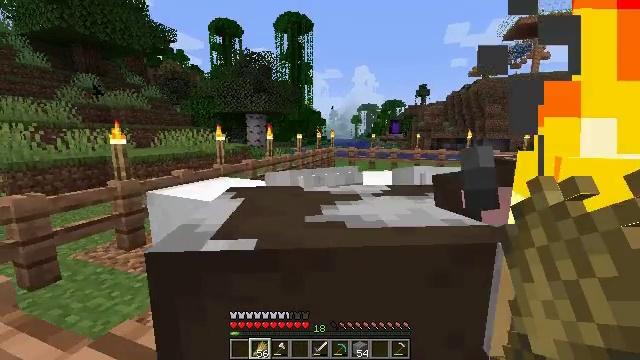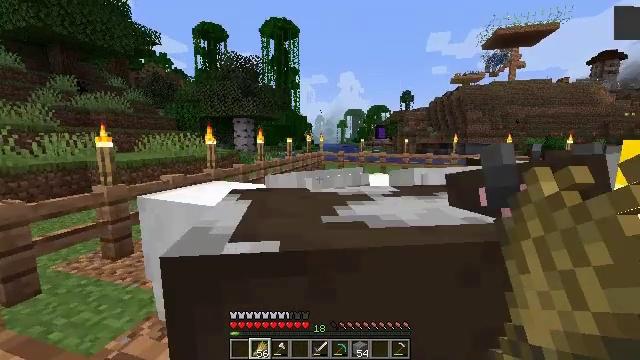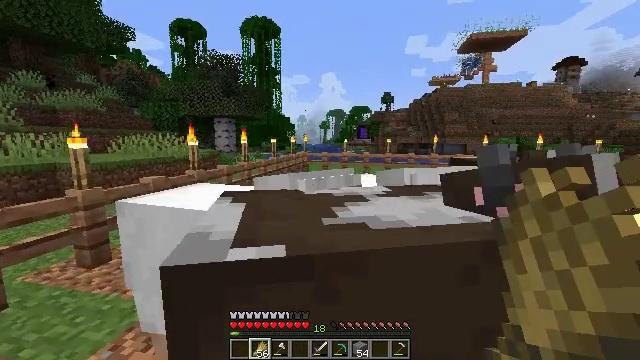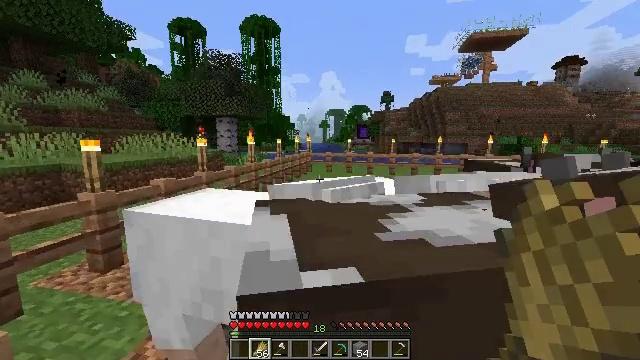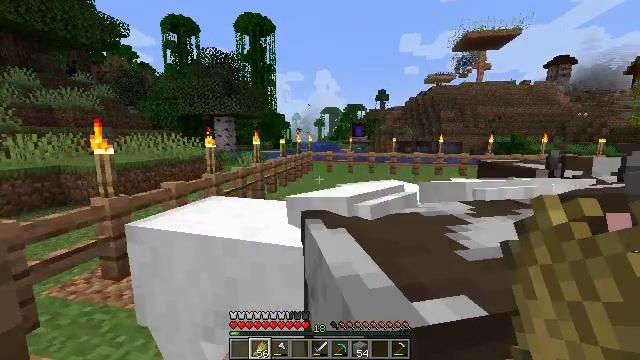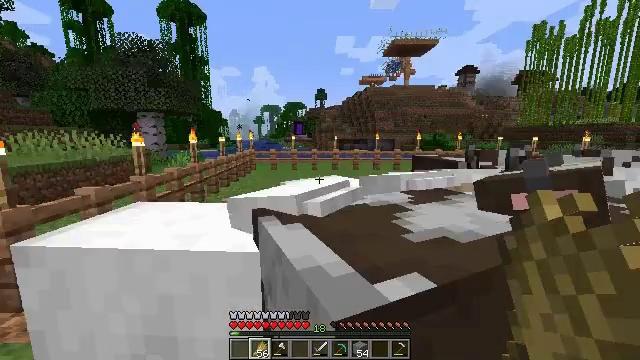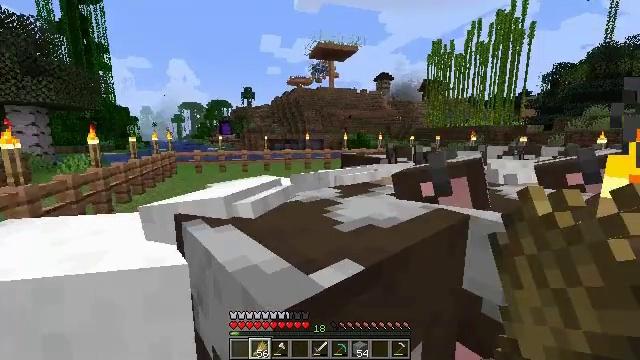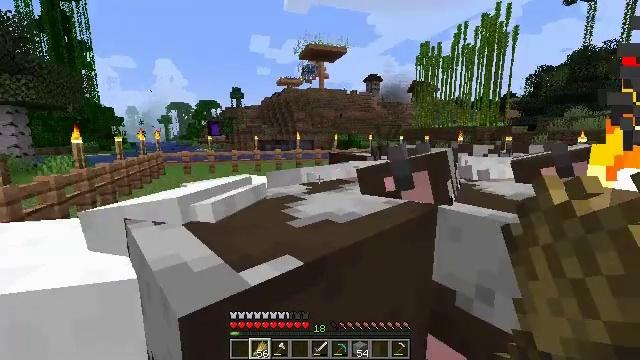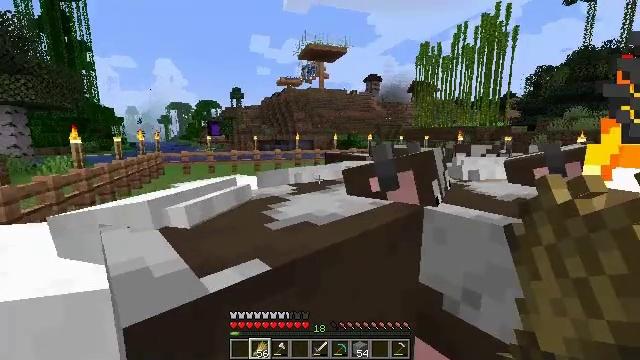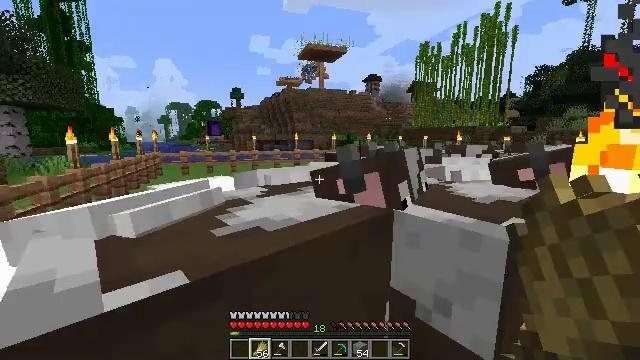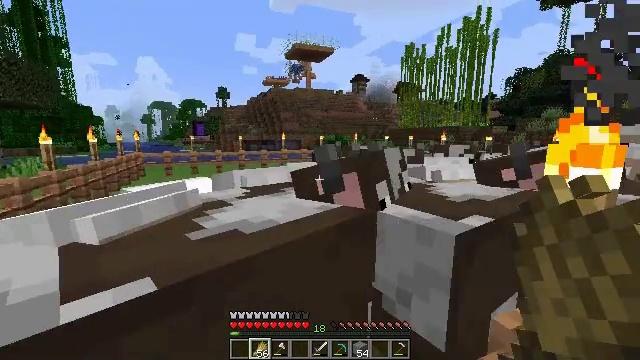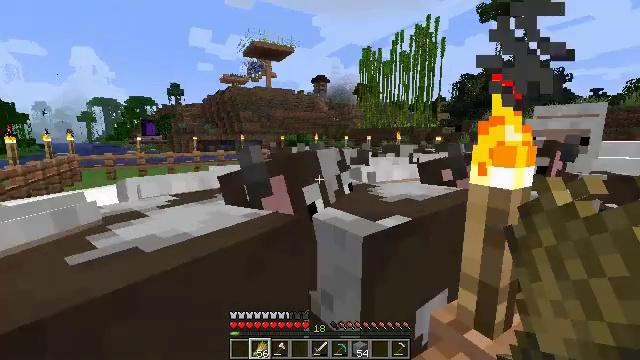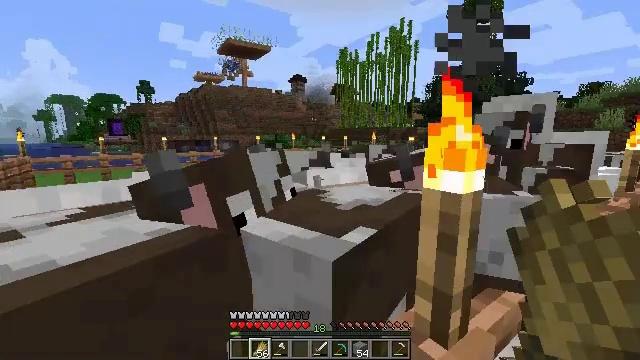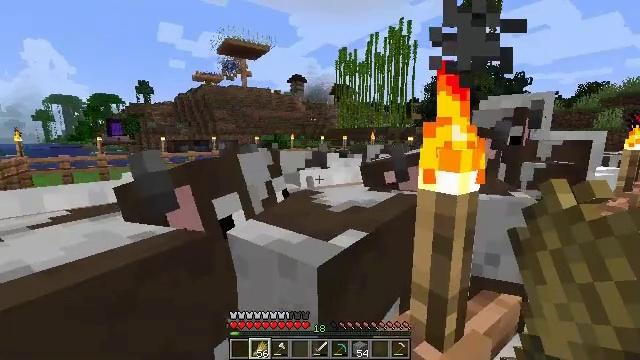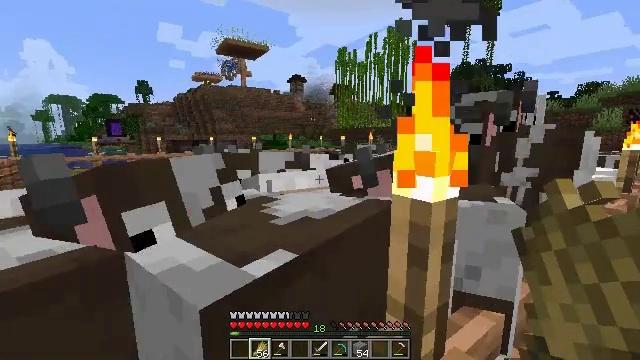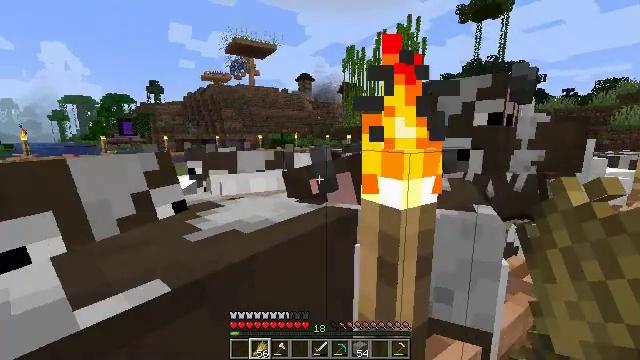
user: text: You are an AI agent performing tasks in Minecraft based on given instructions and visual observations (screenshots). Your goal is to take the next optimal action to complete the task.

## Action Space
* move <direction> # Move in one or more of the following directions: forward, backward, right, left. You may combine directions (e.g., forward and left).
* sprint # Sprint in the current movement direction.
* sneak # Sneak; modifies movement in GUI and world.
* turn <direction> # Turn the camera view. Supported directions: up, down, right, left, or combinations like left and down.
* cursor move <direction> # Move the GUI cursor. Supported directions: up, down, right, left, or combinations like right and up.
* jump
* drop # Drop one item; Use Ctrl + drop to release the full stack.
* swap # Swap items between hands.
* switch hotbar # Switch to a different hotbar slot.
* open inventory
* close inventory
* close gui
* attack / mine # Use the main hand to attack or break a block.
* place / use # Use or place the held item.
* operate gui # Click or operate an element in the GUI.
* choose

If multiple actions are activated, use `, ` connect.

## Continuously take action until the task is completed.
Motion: motion action
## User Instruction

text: Craft a jungle fence gate.
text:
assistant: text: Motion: move forward and move left, turn right and up, use / place
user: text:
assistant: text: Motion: move forward and move left, turn right
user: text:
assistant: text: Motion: move forward and move left, use / place
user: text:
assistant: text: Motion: move forward and move left, turn right, use / place
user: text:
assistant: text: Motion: move forward, turn right, use / place
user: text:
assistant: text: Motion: move forward, turn right, use / place
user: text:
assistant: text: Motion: move forward, turn right
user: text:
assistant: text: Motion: move forward
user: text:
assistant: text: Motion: move forward, use / place
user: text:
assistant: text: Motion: move forward, turn right, use / place
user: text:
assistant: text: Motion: move forward, turn right, use / place
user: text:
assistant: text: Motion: move forward, turn right
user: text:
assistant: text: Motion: move forward, use / place
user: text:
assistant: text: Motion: move forward, use / place
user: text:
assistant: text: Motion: move forward, turn left, use / place
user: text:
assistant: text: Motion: move forward, turn left, use / place
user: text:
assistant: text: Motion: move forward, turn left
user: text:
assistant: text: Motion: move forward
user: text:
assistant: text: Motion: move forward, turn right and up
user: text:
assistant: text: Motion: move forward, turn right and up
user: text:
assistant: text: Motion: move forward, turn left, use / place
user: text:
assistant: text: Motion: move forward, turn left, use / place
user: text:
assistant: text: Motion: move forward, turn left, use / place
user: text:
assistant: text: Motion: move forward, use / place
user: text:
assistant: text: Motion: move forward, turn left, use / place
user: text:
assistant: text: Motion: move forward, turn left, use / place
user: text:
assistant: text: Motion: move forward, turn left, use / place
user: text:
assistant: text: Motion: move forward, use / place
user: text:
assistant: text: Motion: move forward, use / place
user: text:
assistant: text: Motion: move forward, use / place